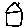
Label: house